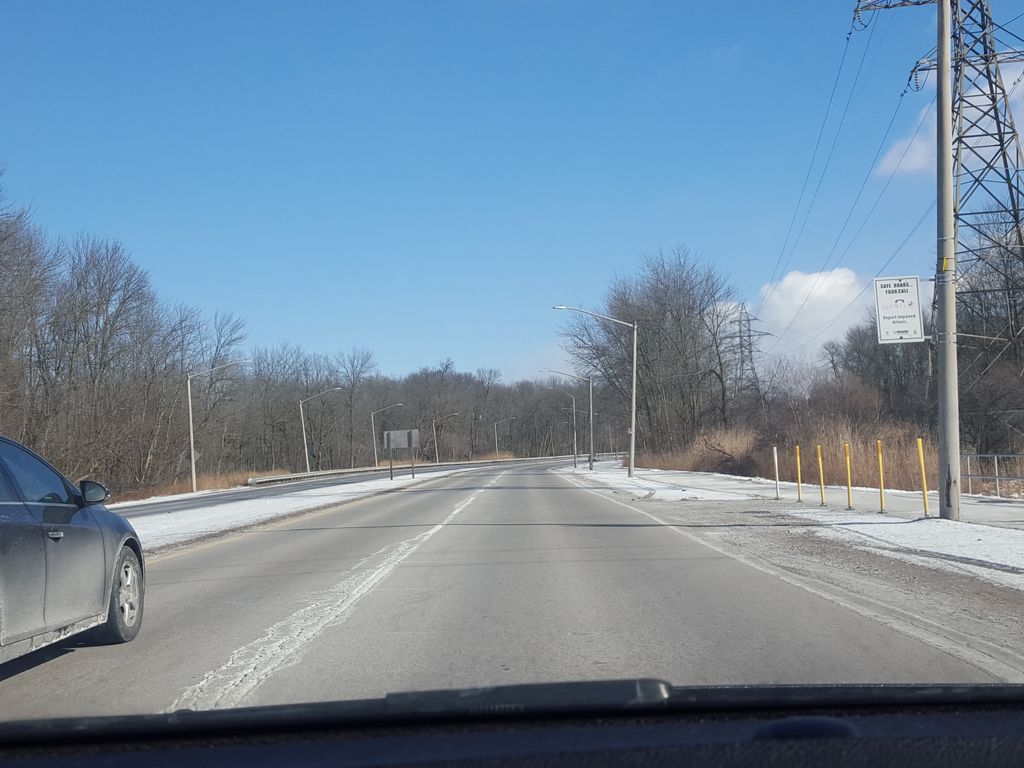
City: hamilton